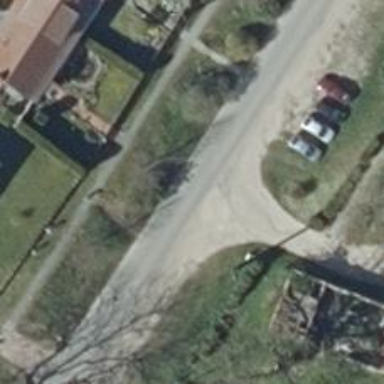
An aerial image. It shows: Residential road with asphalt surface.